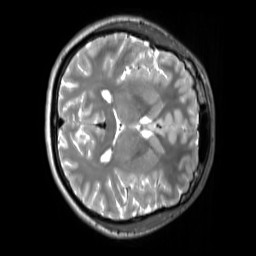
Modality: T2w
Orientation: axial
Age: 29
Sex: male
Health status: ill
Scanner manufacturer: siemens
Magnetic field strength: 3 T
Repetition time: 2.8 s
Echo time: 0.326 s